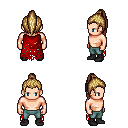
a pixel art fantasy rpg character, male body template, human, light skin, red tattered cape, teal pants, blonde long topknot hairstyle, black shoes, four views (front, back, left, right), 2x2 character sprite sheet, small pixel art, hard edges, no anti-aliasing